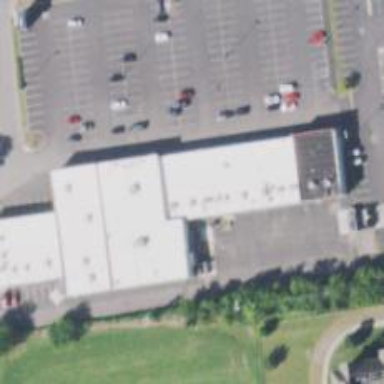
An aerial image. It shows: Clinic.